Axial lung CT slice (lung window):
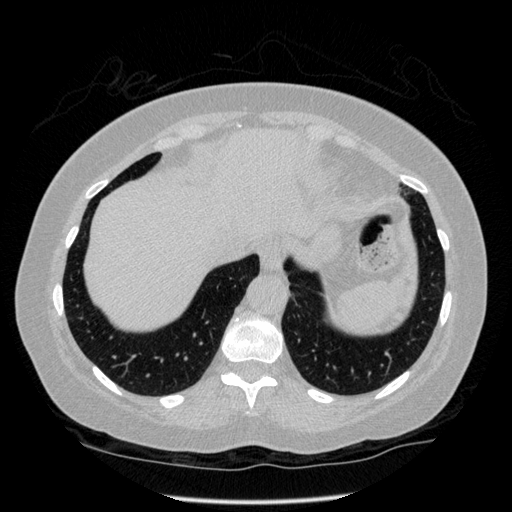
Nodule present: no